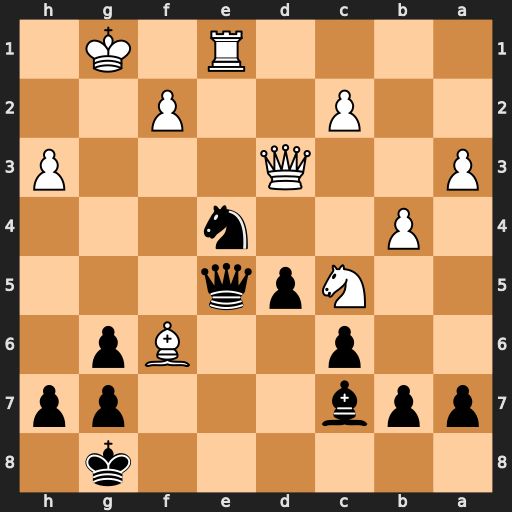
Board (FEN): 6k1/ppb3pp/2p2Bp1/2Npq3/1P2n3/P2Q3P/2P2P2/4R1K1
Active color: b
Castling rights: -
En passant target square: -
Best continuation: Qh2+ Kf1 Qxf2#